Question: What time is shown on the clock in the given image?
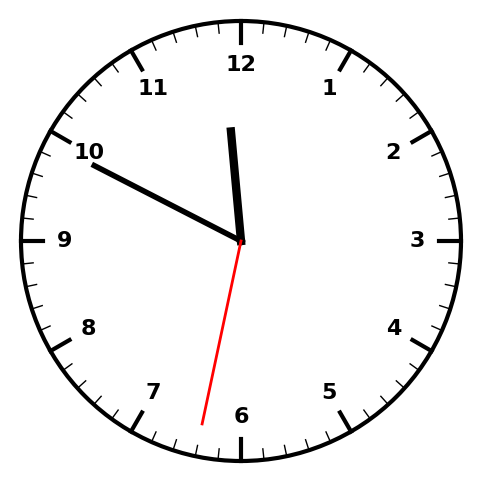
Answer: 11:49:32